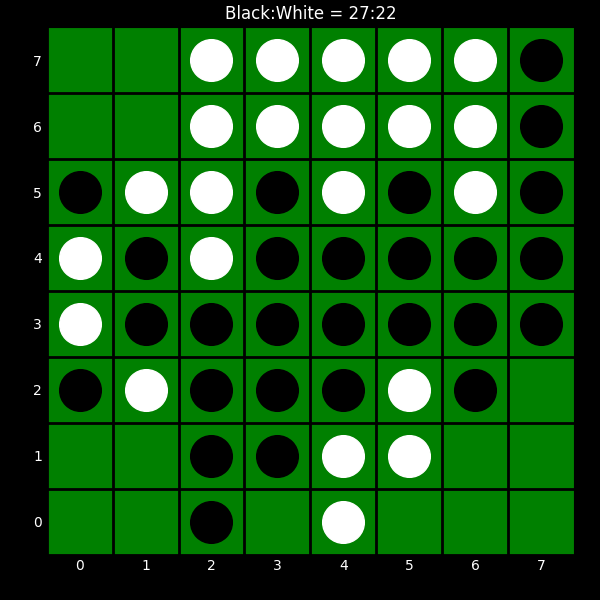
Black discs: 27
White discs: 22